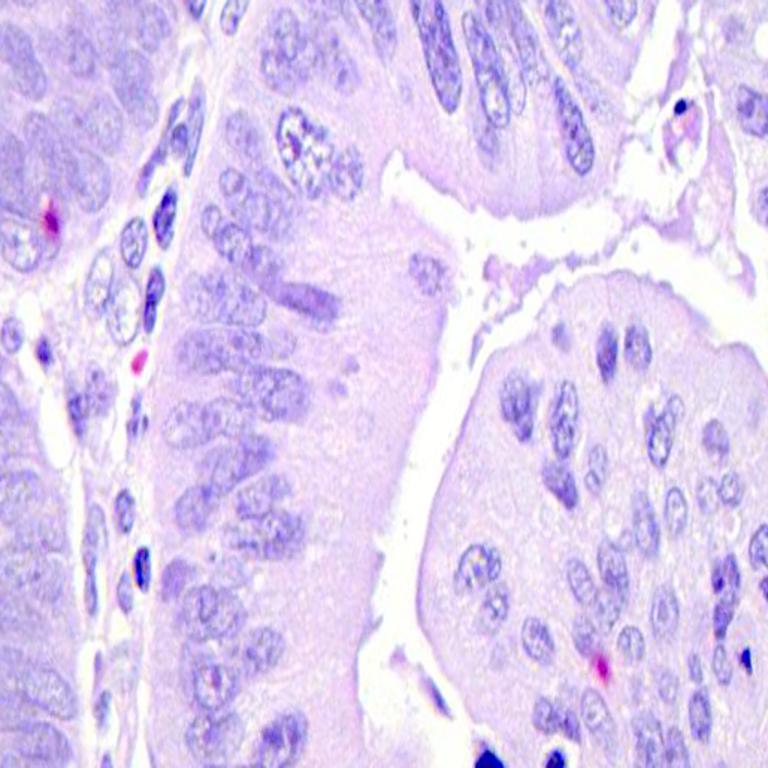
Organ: colon
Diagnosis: adenocarcinomas